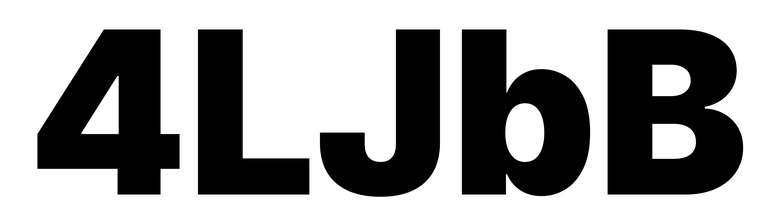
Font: Inter_Black